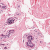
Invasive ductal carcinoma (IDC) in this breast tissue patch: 0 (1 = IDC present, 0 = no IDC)